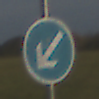
Verkehrszeichen: VorgeschriebeneVorbeifahrtLinks
Umgebung: Outdoor, Nature
Tageszeit: SunriseSunset
Wetter: PartlyCloudy
Licht: Natural
Jahreszeit: NotSpecified
Kontrast: MediumContrast